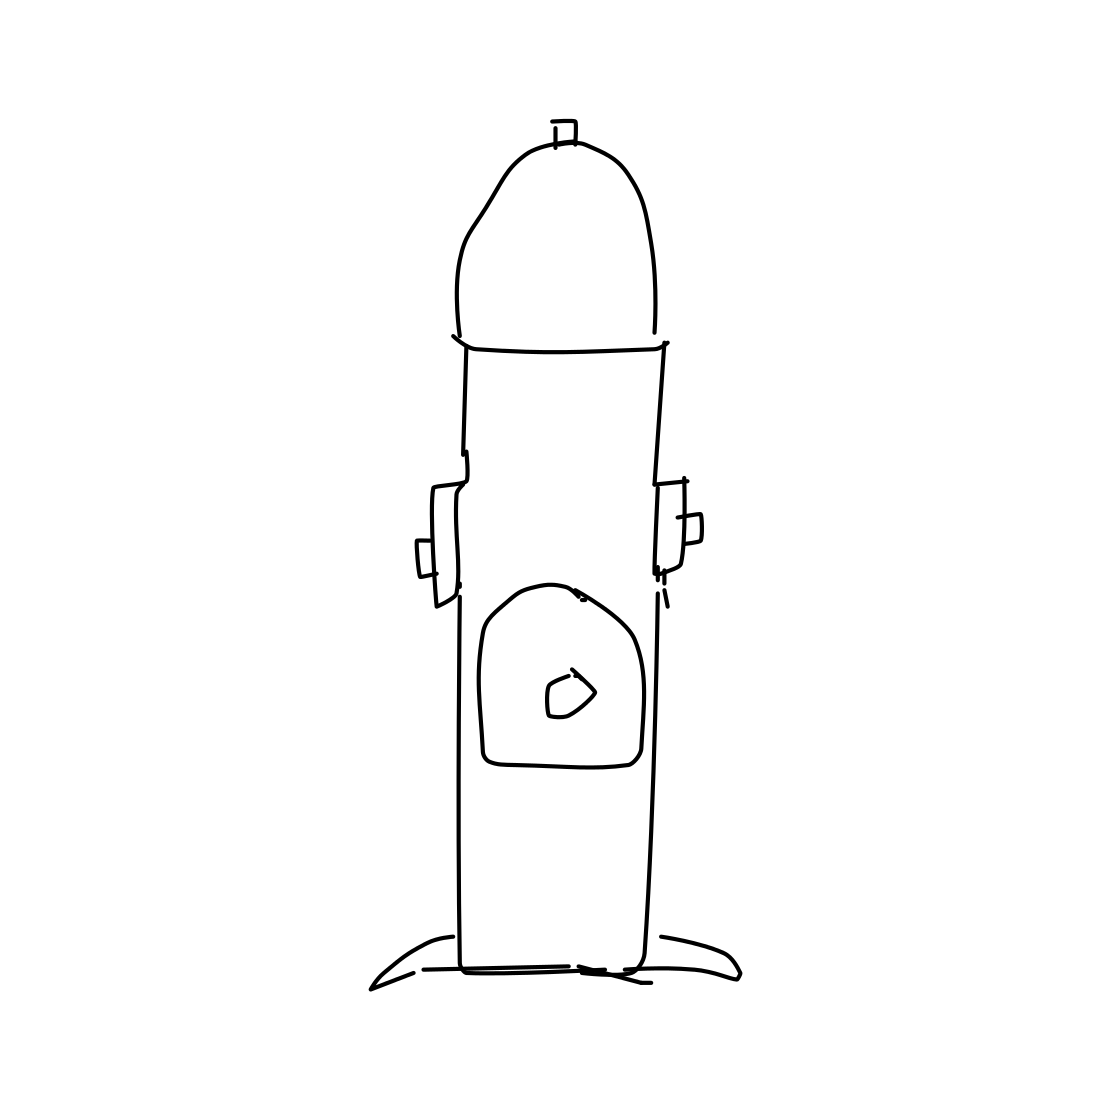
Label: fire hydrant